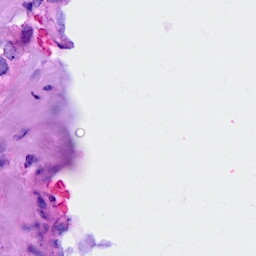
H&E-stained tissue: Ovarian